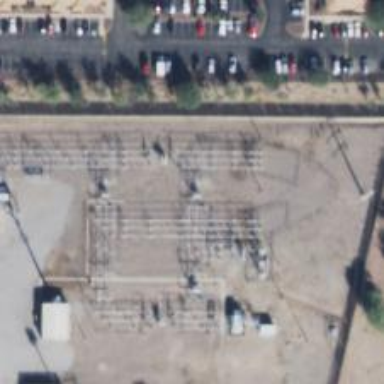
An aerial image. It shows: Switch used for power control.